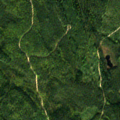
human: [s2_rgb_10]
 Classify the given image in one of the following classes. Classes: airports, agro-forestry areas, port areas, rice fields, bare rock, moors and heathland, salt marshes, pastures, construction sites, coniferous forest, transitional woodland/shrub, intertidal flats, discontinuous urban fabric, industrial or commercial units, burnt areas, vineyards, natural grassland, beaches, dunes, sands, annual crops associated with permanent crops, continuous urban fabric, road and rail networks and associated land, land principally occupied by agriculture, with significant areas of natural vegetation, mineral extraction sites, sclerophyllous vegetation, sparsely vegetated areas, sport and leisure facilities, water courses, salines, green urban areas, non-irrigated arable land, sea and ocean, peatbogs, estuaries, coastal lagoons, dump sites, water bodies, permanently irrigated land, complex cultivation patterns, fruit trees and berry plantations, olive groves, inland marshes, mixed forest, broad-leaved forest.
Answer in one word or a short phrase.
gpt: coniferous forest, mixed forest, transitional woodland/shrub